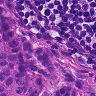
Metastatic tissue present: yes